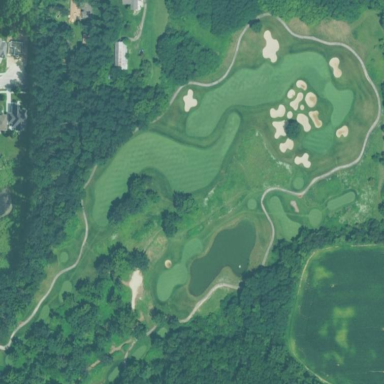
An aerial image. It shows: Rough area on grassy golf course.